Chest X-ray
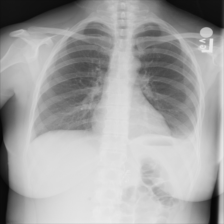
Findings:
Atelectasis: negative
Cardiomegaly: negative
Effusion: negative
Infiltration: negative
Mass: negative
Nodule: negative
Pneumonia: negative
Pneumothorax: negative
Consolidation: negative
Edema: negative
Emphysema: negative
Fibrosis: negative
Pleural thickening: negative
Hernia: negative